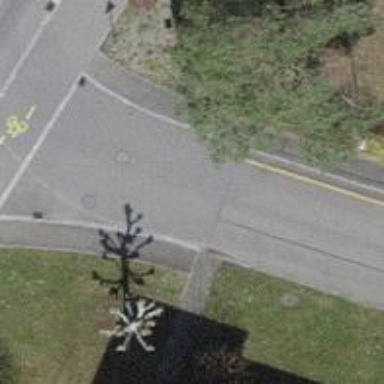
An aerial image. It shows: Zebra crossing on the road.